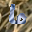
Label: 6